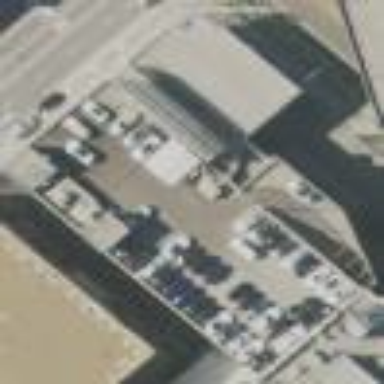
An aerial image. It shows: Retail building.